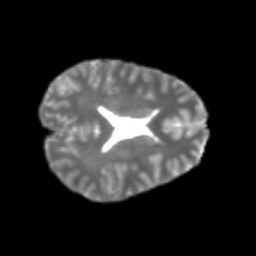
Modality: T2w
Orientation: axial
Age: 23
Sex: male
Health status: healthy
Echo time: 0.074 s